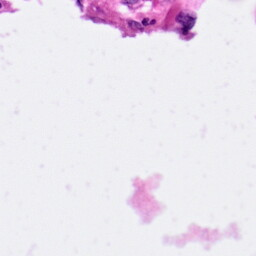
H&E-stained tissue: Pancreatic